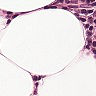
Metastatic tissue present: no